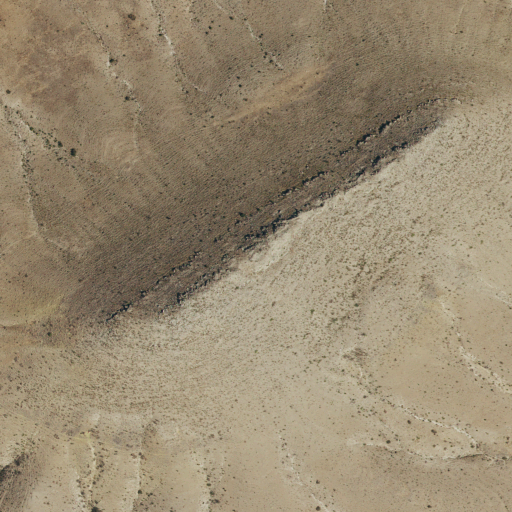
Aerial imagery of mountain in Texas named Deer Mountain containing shrub and grassland